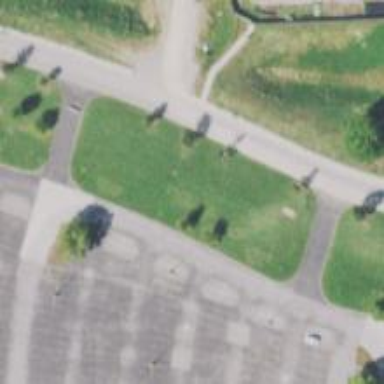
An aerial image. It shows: Disc golf basket.